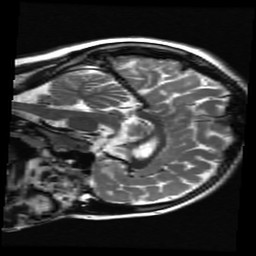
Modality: T2w
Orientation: sagittal
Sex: female
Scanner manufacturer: ge
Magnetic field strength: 3 T
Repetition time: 5 s
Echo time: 0.1015 s